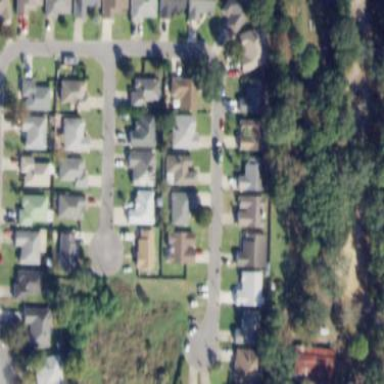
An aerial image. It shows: Residential area consisting of single-family homes.